Question: I have a JAX-WS that so far ran on TomCat and JBoss. So far everything worked perfectly.
Because of various reasons I switched to Glassfish 4. I slightly adapted my war and deployed it to Glassfish. Everything seems to work regarding deployment, the web service appears under "Applications" and is enabled.
However, I am not able to find the link to the WSDL or the endpoint. Furthermore, somehow, I get the impression the web service was not really deployed as web service (I compare to some screenshots I found). This is what it displays under "edit application":

What could have gone wrong? Is something wrong with my web.xml or should I check my annotations again?
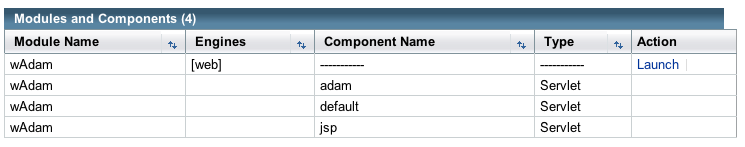
Answer: The problem is the outdated web.xml. I created a new web.xml (now named glassfish-web.xml) with the following content
'''
<!DOCTYPE glassfish-web-app PUBLIC "-//GlassFish.org//DTD
GlassFish Application Server 3.1 Servlet 3.0//EN"
"http://glassfish.org/dtds/glassfish-web-app_3_0-1.dtd">
<glassfish-web-app>
<context-root>myApp</context-root>
</glassfish-web-app>
'''
and now it works.